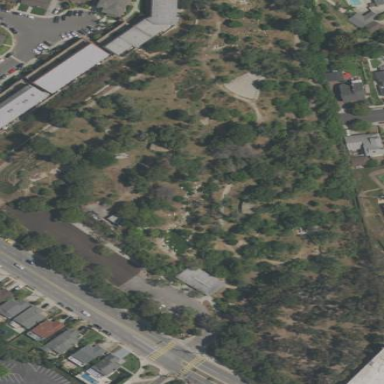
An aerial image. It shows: Park.